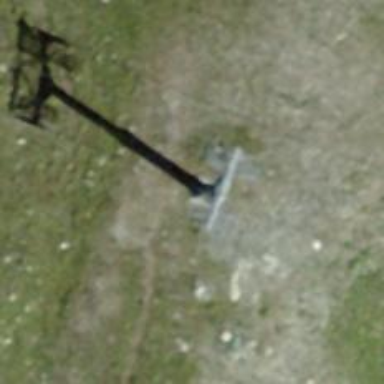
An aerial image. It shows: Pylon used for aerialway.